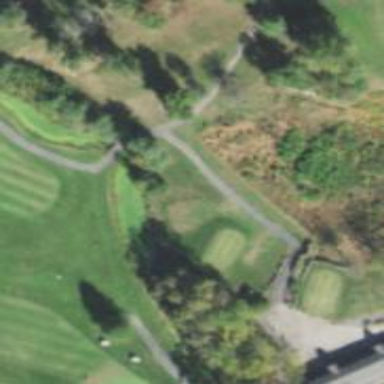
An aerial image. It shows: Golf tee.